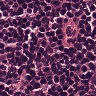
Metastatic tissue present: no